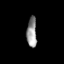
Tissue: prostate
Cell type: NK cells
Senescence score: 0.2839
Nuclear area (px): 293
Mean DAPI intensity: 148.648